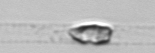
Label: Dactyliosolen_blavyanus